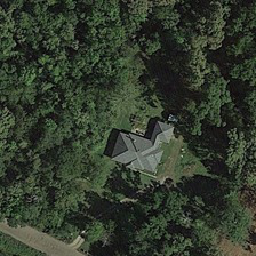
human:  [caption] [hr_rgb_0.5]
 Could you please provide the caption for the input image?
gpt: a residence with two houses and many plants while a bright brown road on the side.

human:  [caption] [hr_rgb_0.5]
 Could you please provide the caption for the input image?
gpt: House of houses and many plants on the light brown road side.

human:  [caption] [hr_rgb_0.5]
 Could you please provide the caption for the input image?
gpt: a big square house and a little square house in it .

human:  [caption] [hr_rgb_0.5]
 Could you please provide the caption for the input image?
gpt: There are two houses and many plants in the house, next to a light brown road.

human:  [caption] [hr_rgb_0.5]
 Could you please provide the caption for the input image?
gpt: There is a backyard and a light brown street.